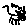
Label: cat